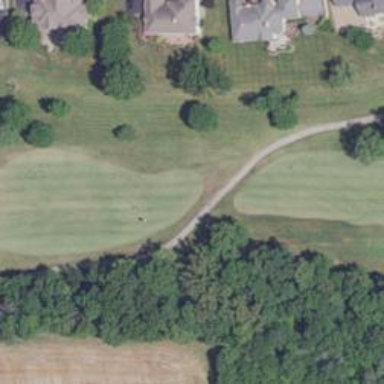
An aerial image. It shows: Service road used as golf cart path.